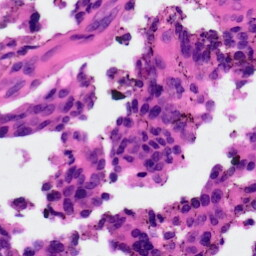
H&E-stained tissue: Ovarian